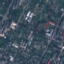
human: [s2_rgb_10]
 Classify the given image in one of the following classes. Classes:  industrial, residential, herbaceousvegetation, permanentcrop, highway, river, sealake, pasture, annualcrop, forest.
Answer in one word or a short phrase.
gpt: Residential